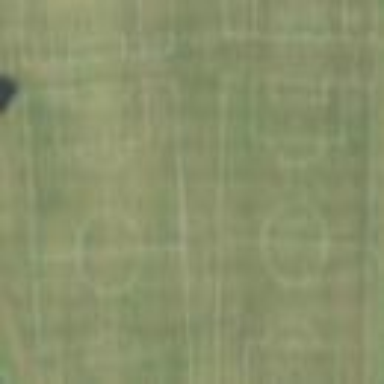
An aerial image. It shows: Soccer pitch for leisure land activities.